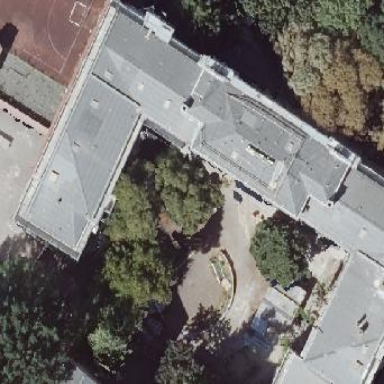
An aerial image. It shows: School building.